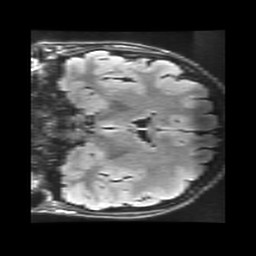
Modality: FLAIR
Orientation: coronal
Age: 19
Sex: female
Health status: healthy
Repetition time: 12 s
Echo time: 0.09782 s